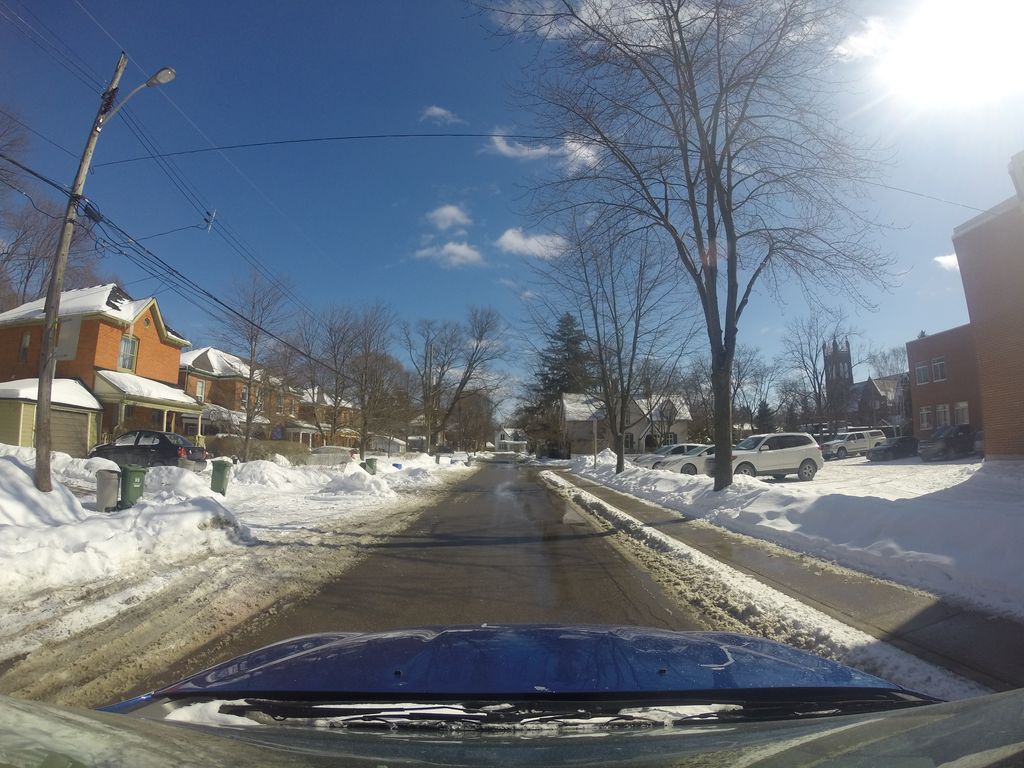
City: hamilton